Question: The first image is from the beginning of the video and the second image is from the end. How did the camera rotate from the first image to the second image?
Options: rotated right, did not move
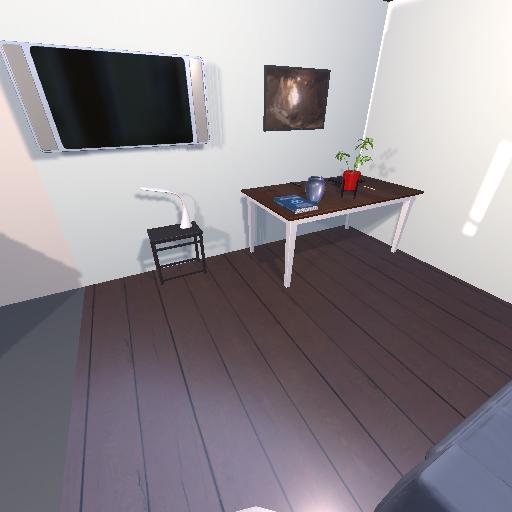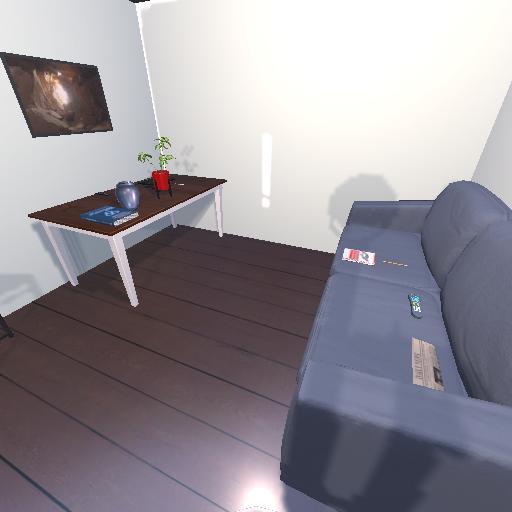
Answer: rotated right